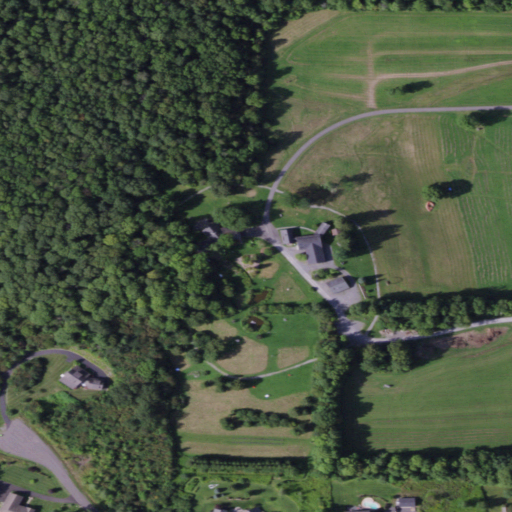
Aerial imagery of mountain in New York named Stone Quarry Hill containing pasture, deciduous forest, open development, shrub, low intensity development, and mixed forest